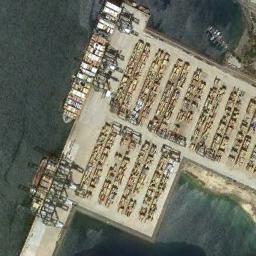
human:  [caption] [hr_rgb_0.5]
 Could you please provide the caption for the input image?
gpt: There are two ships in the blue water on the shore .

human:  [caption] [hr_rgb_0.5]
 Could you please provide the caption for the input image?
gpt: There are two ships beside the dock .

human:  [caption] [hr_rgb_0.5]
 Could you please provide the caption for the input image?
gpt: There are two containers full of ships at the dock  There are large containers and loading and unloading equipment on the dock .

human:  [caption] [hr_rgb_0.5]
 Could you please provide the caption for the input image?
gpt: The two cargo ships full of containers are docked at the container terminal and the water is dark green .

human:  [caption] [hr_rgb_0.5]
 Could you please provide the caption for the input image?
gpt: The ship with many containers is at the harbor with many containers .